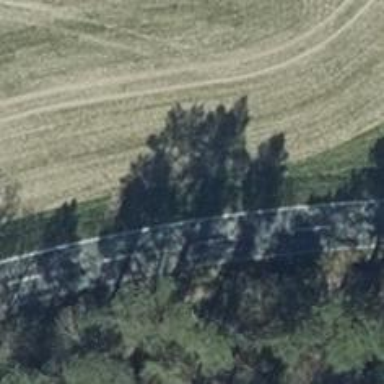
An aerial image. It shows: Row of deciduous broadleaved trees.